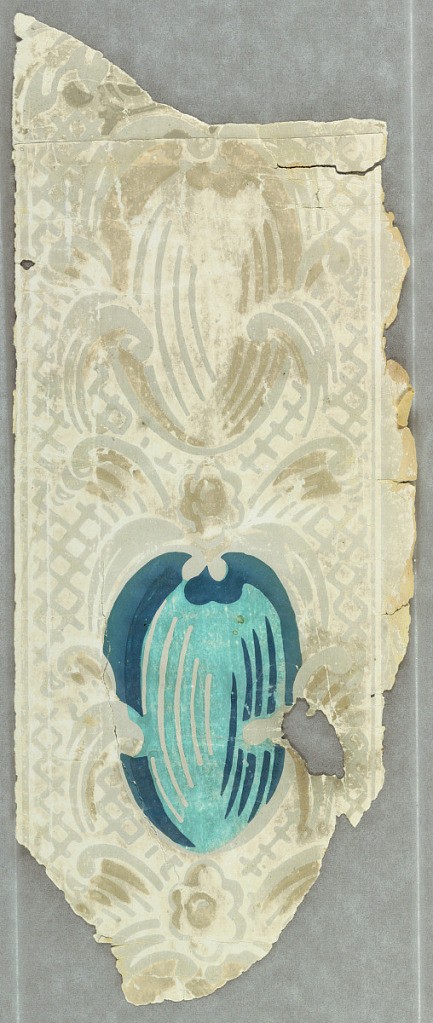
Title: Sidewall
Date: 1838
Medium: Block-printed
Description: b) small fragment, appears to be red swag on very faded ground; c) small fragment, foliate swag printed in blue and green against light and very faded ground colors; d) small fragment of sidewall (?), two medallions, one beneath the other, the bottom of which is printed in two shades of blue. Rest of design is very faded.